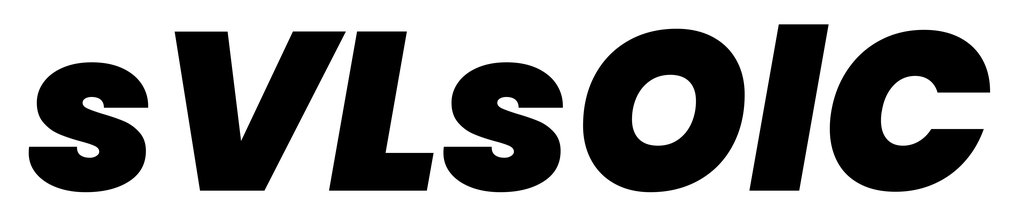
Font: Poppins-BlackItalic